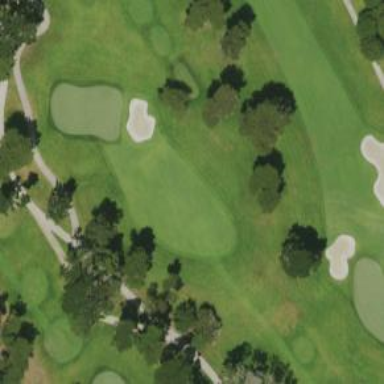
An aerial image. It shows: Golf fairway surrounded by grass.